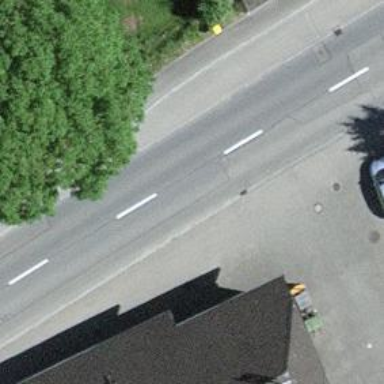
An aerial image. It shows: Bus stop with platform for public transport.